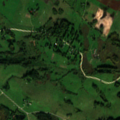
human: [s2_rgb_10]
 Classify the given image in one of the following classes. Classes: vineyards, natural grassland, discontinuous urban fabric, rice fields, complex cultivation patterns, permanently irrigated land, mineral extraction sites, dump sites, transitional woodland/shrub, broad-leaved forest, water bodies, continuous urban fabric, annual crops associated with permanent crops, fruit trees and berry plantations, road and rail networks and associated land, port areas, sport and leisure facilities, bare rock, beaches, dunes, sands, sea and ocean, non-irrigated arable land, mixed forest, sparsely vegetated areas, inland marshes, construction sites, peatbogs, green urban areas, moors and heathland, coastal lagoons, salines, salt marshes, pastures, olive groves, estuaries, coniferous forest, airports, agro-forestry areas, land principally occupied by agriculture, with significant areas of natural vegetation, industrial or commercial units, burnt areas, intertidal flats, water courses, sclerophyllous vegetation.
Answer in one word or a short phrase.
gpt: non-irrigated arable land, pastures, land principally occupied by agriculture, with significant areas of natural vegetation, broad-leaved forest, mixed forest